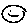
Label: smiley face